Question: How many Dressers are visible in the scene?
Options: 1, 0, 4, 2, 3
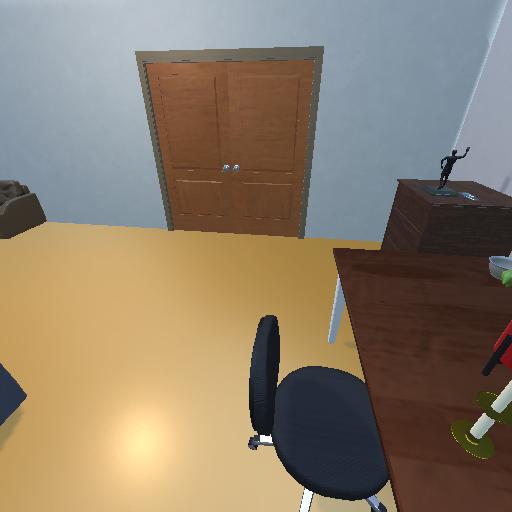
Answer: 1